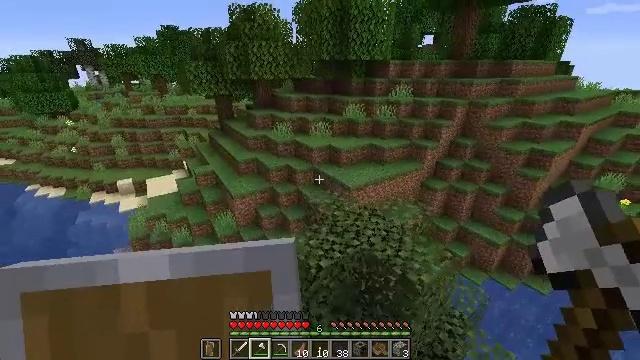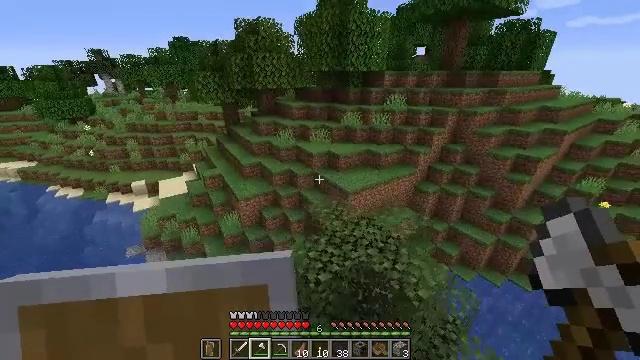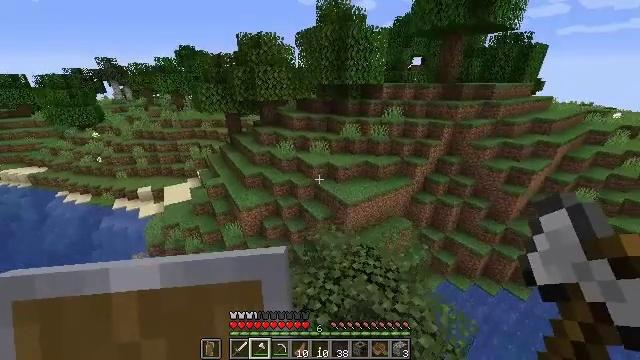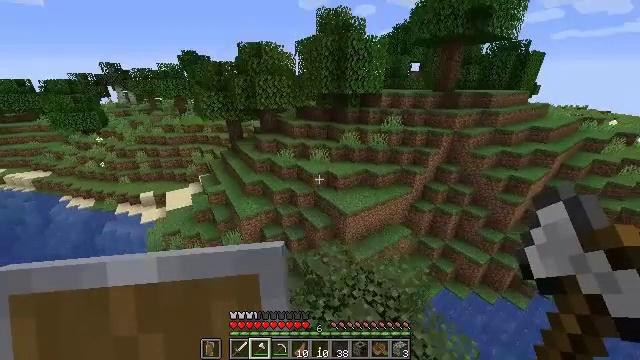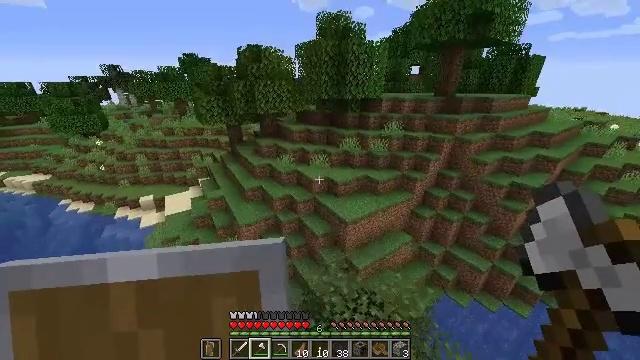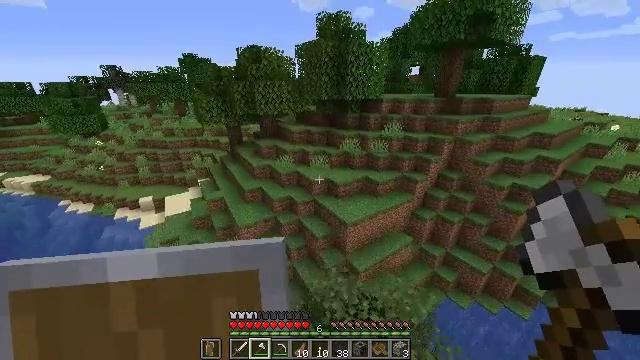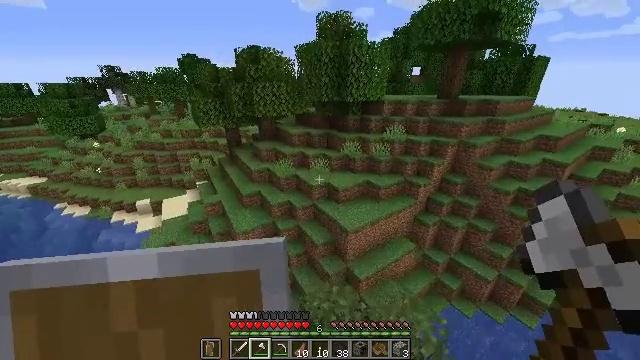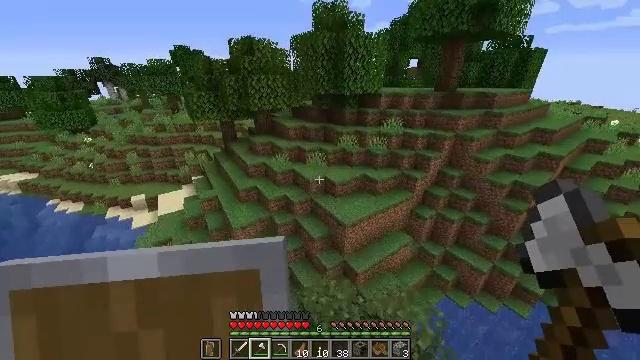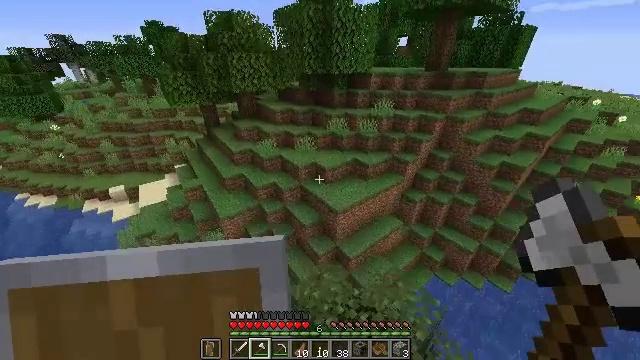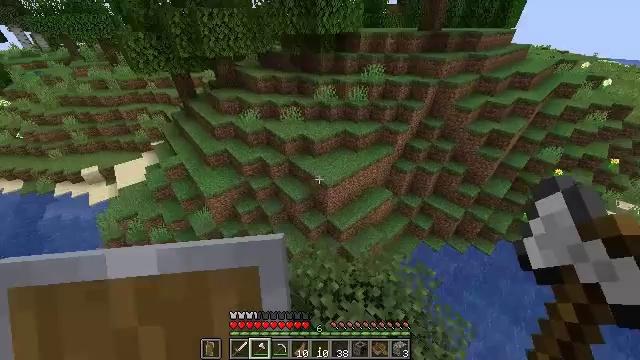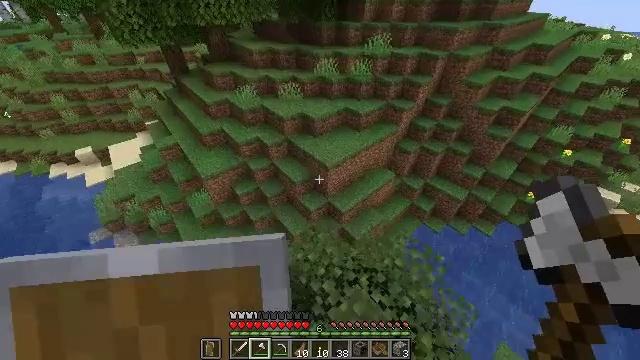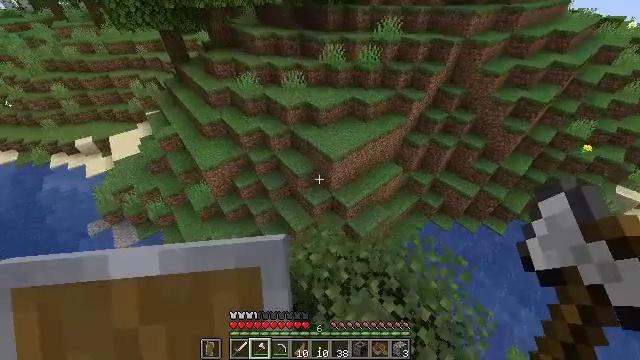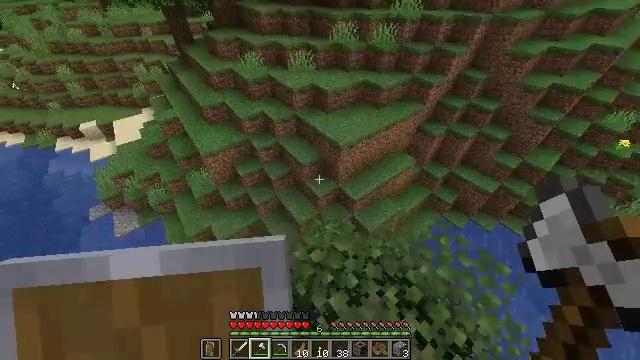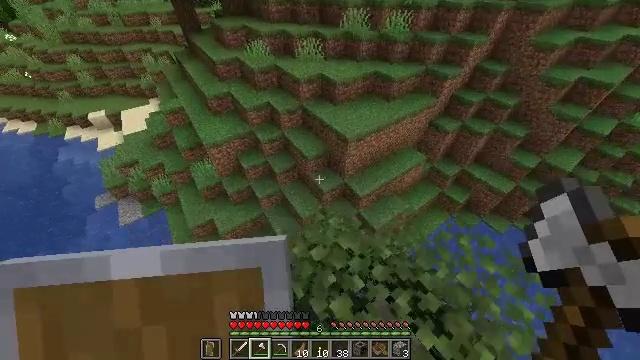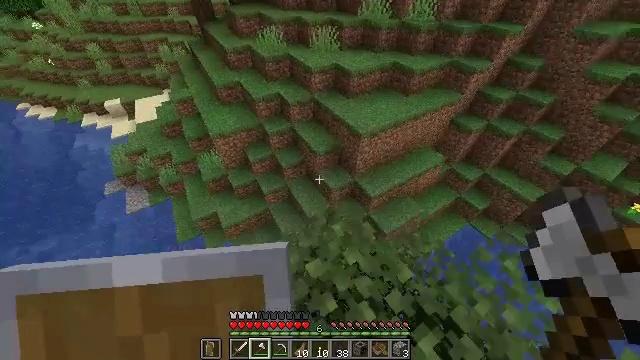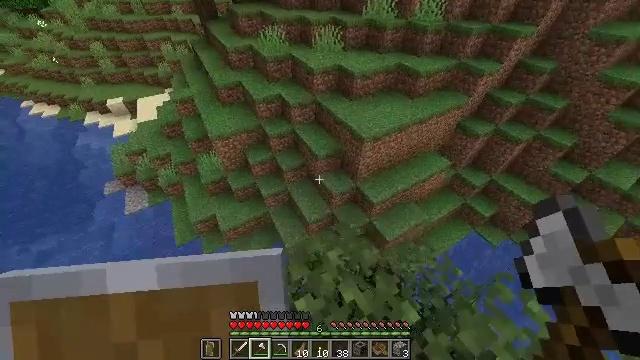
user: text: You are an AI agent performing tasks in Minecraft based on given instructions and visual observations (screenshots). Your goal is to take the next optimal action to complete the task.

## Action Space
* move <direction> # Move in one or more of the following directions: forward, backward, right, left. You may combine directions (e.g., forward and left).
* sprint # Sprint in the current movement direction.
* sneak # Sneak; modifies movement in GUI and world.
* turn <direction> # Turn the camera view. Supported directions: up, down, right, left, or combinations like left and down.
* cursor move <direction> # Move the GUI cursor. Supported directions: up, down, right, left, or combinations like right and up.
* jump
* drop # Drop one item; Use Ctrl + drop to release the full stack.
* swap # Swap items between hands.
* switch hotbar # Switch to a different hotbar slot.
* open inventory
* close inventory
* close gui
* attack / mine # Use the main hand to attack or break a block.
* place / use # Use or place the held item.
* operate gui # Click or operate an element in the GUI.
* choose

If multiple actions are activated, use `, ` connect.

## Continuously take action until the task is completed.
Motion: motion action
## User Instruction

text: Gather sugar cane for crafting.
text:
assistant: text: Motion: move forward, sprint, jump
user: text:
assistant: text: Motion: move forward, sprint, jump
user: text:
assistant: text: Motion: move forward, sprint, jump
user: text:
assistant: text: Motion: move forward, jump
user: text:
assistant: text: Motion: move forward, jump
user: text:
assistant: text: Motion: move forward, jump
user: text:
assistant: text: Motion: move forward, turn down, jump
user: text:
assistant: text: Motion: move forward, turn right and down
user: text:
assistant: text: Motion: move forward, turn right and down
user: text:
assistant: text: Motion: move forward, turn down
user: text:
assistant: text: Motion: move forward and move right, turn left and down
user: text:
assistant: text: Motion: move forward and move right, turn left and down
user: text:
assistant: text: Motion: move forward and move right, turn left
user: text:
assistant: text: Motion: move forward, turn left
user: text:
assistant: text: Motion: move forward, turn left
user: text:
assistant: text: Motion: move forward
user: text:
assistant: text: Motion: move forward
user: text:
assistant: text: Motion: move forward, sprint, turn right
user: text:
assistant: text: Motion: move forward, sprint, turn right
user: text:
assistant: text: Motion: move forward, sprint, jump
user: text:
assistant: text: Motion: move forward, sprint, jump
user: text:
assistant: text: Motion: move forward, sprint, jump
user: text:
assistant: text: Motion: move forward, jump
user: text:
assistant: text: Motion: move forward, jump
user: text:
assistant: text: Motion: move forward, jump
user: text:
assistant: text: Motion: move forward, jump
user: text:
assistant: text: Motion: move forward, jump
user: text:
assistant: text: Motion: move forward, jump
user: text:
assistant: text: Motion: move forward, jump
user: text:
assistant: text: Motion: move forward, jump